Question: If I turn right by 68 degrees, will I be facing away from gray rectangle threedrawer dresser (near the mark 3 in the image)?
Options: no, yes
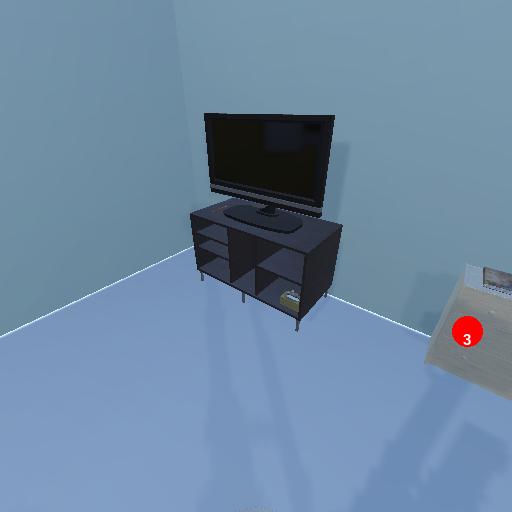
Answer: no